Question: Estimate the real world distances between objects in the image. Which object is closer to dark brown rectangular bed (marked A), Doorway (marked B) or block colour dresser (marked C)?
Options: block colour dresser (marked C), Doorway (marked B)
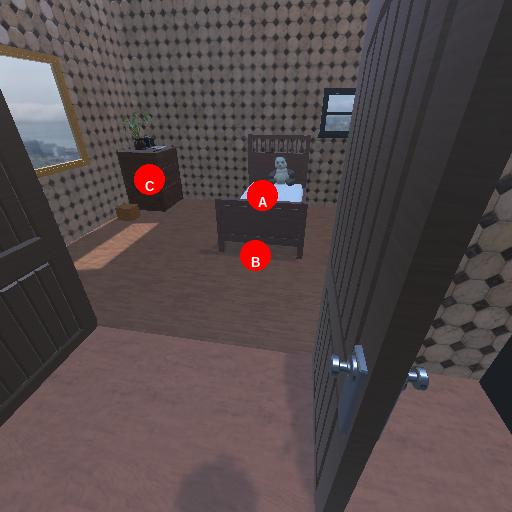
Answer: block colour dresser (marked C)